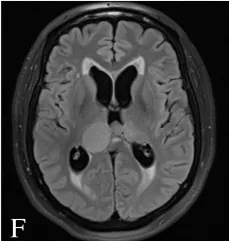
Pre-operative MRI of the brain. (F) FLAIR image demonstrated periventricular transependymal flow of cerebrospinal fluid indicative of acute hydrocephalus.
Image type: radiology (mri)